Question: I am using Lazarus I have an app with webbrowser component on it that logs into a website loads a page as below (see html code below), and fills in different inputs. The last input is a file to upload. I would like my app to "click" Browse, select a file i want to, and Open. After that I could do a post the form OR just upload the file and carry on.
# 1
I have the following html code on the site:
'''
<td align="left" class="RequiredInput">File:</td>
<td class="datafield">
<form name="frmMain" id="frmMain" action="upload.asp?step=2&output=1" method="post" enctype="multipart/form-data">
<input type="file" name="filename" id="filename">
</form>
'''
I tried executing JS from my app : document.getElementById('filename').value = 'C:\x.csv'

# 2
I tried using the following code from :
'''
uFileName := 'C:\x.csv';
uStream := TFileStream.Create(uFileName, fmOpenRead);
uList:=TStringList.Create;
if HttpPostFile('upload.asp?step=2&output=1', 'filename', uFileName, uStream, uList) then
ShowMessage('OK');
'''
It did nothing at all (I followed the activity of the app with )
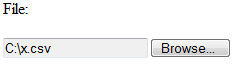
Answer: This is a known problem, and there is a <URL>, but you're going to have to convert it from S# to Delphi.
Another possible solution is to upload the file using <URL>. The upload will then happen the 'WebBrowser' control is already using. There is an MSKB article:
<URL>
The 'POSTMON.EXE' sample linked to the article has disappeared from Microsoft website, but still can be found <URL>.